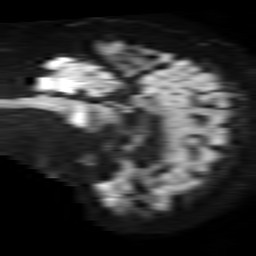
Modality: TRACE
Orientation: sagittal
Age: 56
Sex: male
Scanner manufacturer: philips
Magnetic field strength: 1.5 T
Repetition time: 4.6 s
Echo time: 0.08517 s